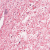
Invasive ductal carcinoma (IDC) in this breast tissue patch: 0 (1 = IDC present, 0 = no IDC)